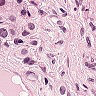
Metastatic tissue present: yes